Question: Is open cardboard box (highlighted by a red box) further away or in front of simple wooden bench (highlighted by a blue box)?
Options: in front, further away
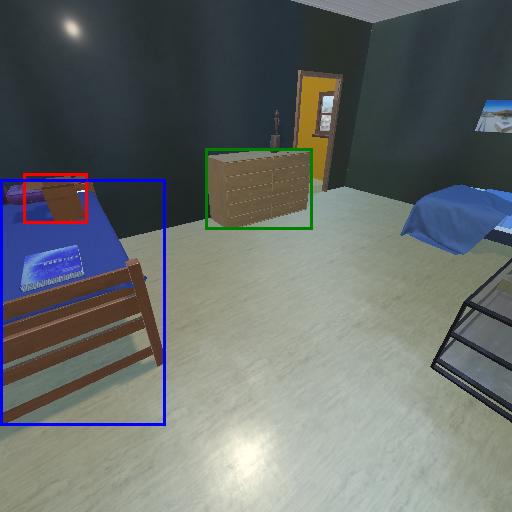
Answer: in front